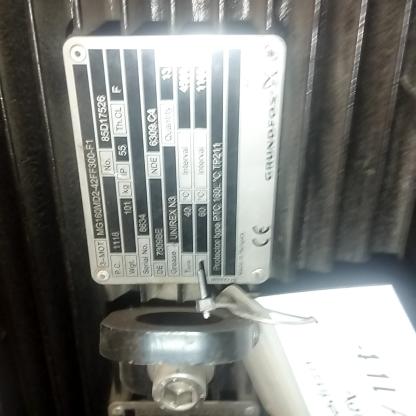
Klasa: tabliczka-znamionowa